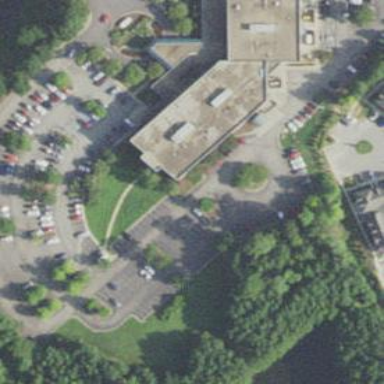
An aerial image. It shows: Commercial building.